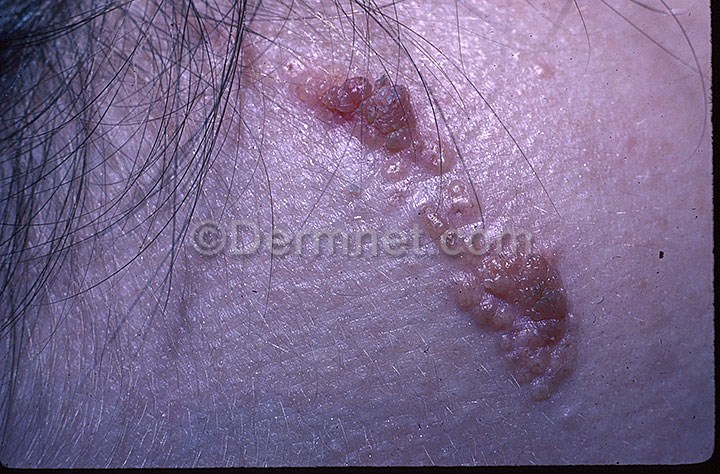
Disease: Seborrheic Keratoses and other Benign Tumors